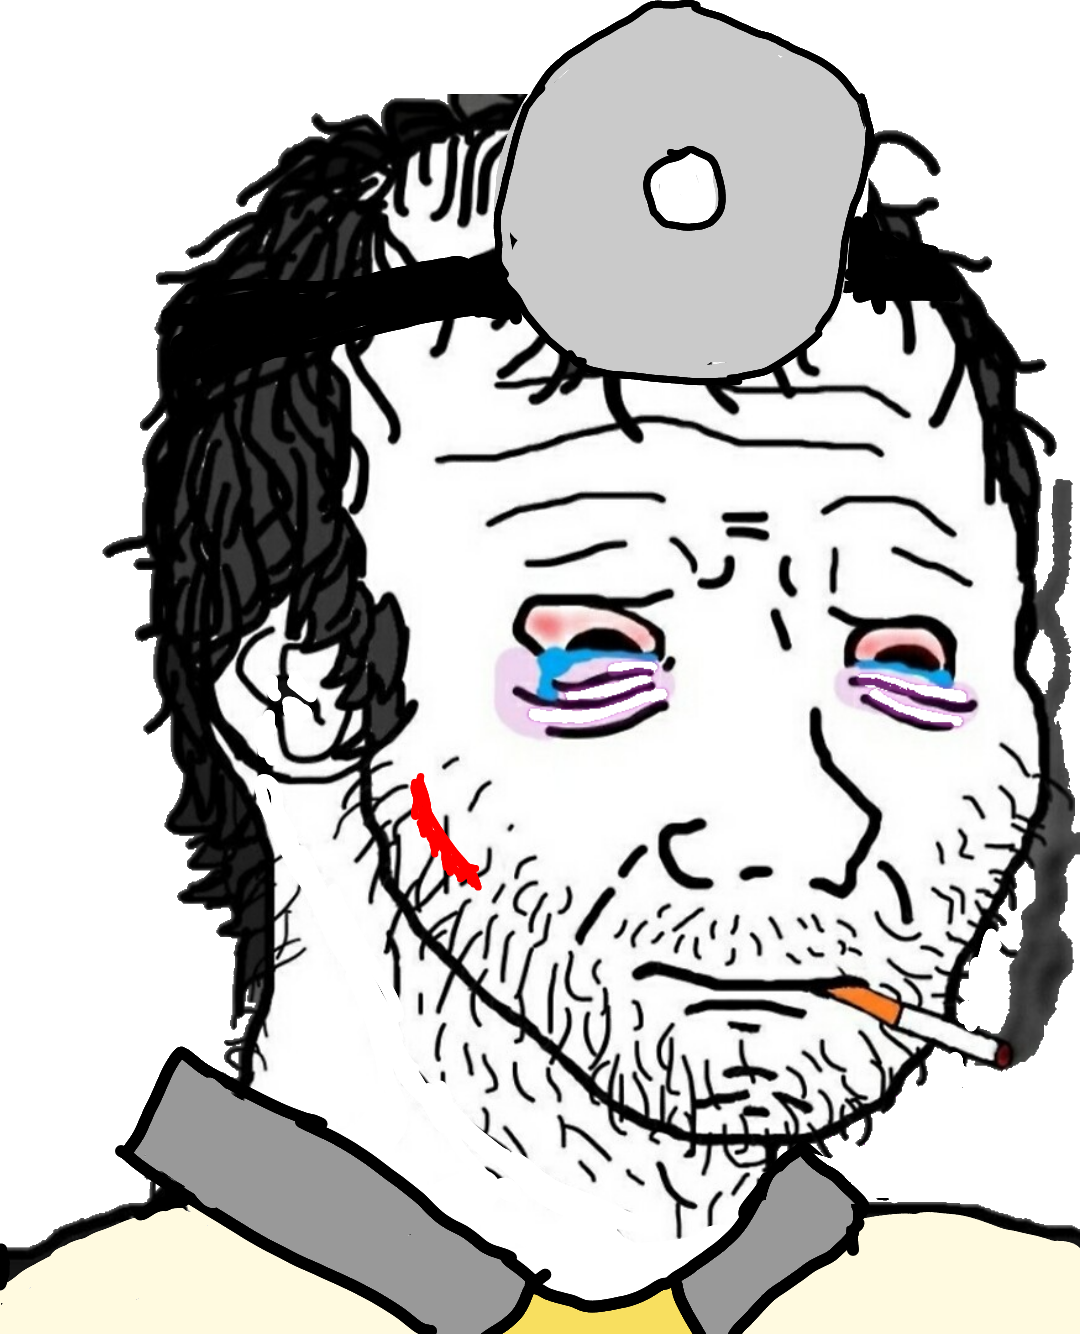
Label: 5_Doomer